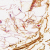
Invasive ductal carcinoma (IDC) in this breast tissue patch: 0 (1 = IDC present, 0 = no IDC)